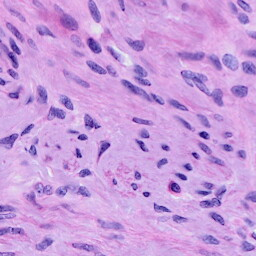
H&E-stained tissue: Cervix